Field crop: maize
Growth stage: 1
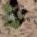
Species: chenopodium